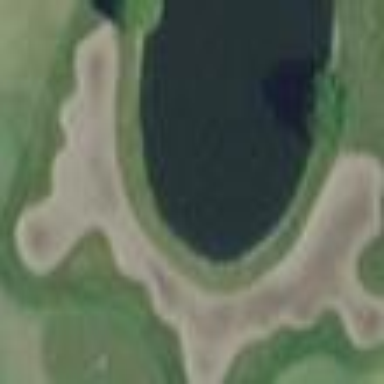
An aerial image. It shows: Sandy area is golf bunker.